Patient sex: M
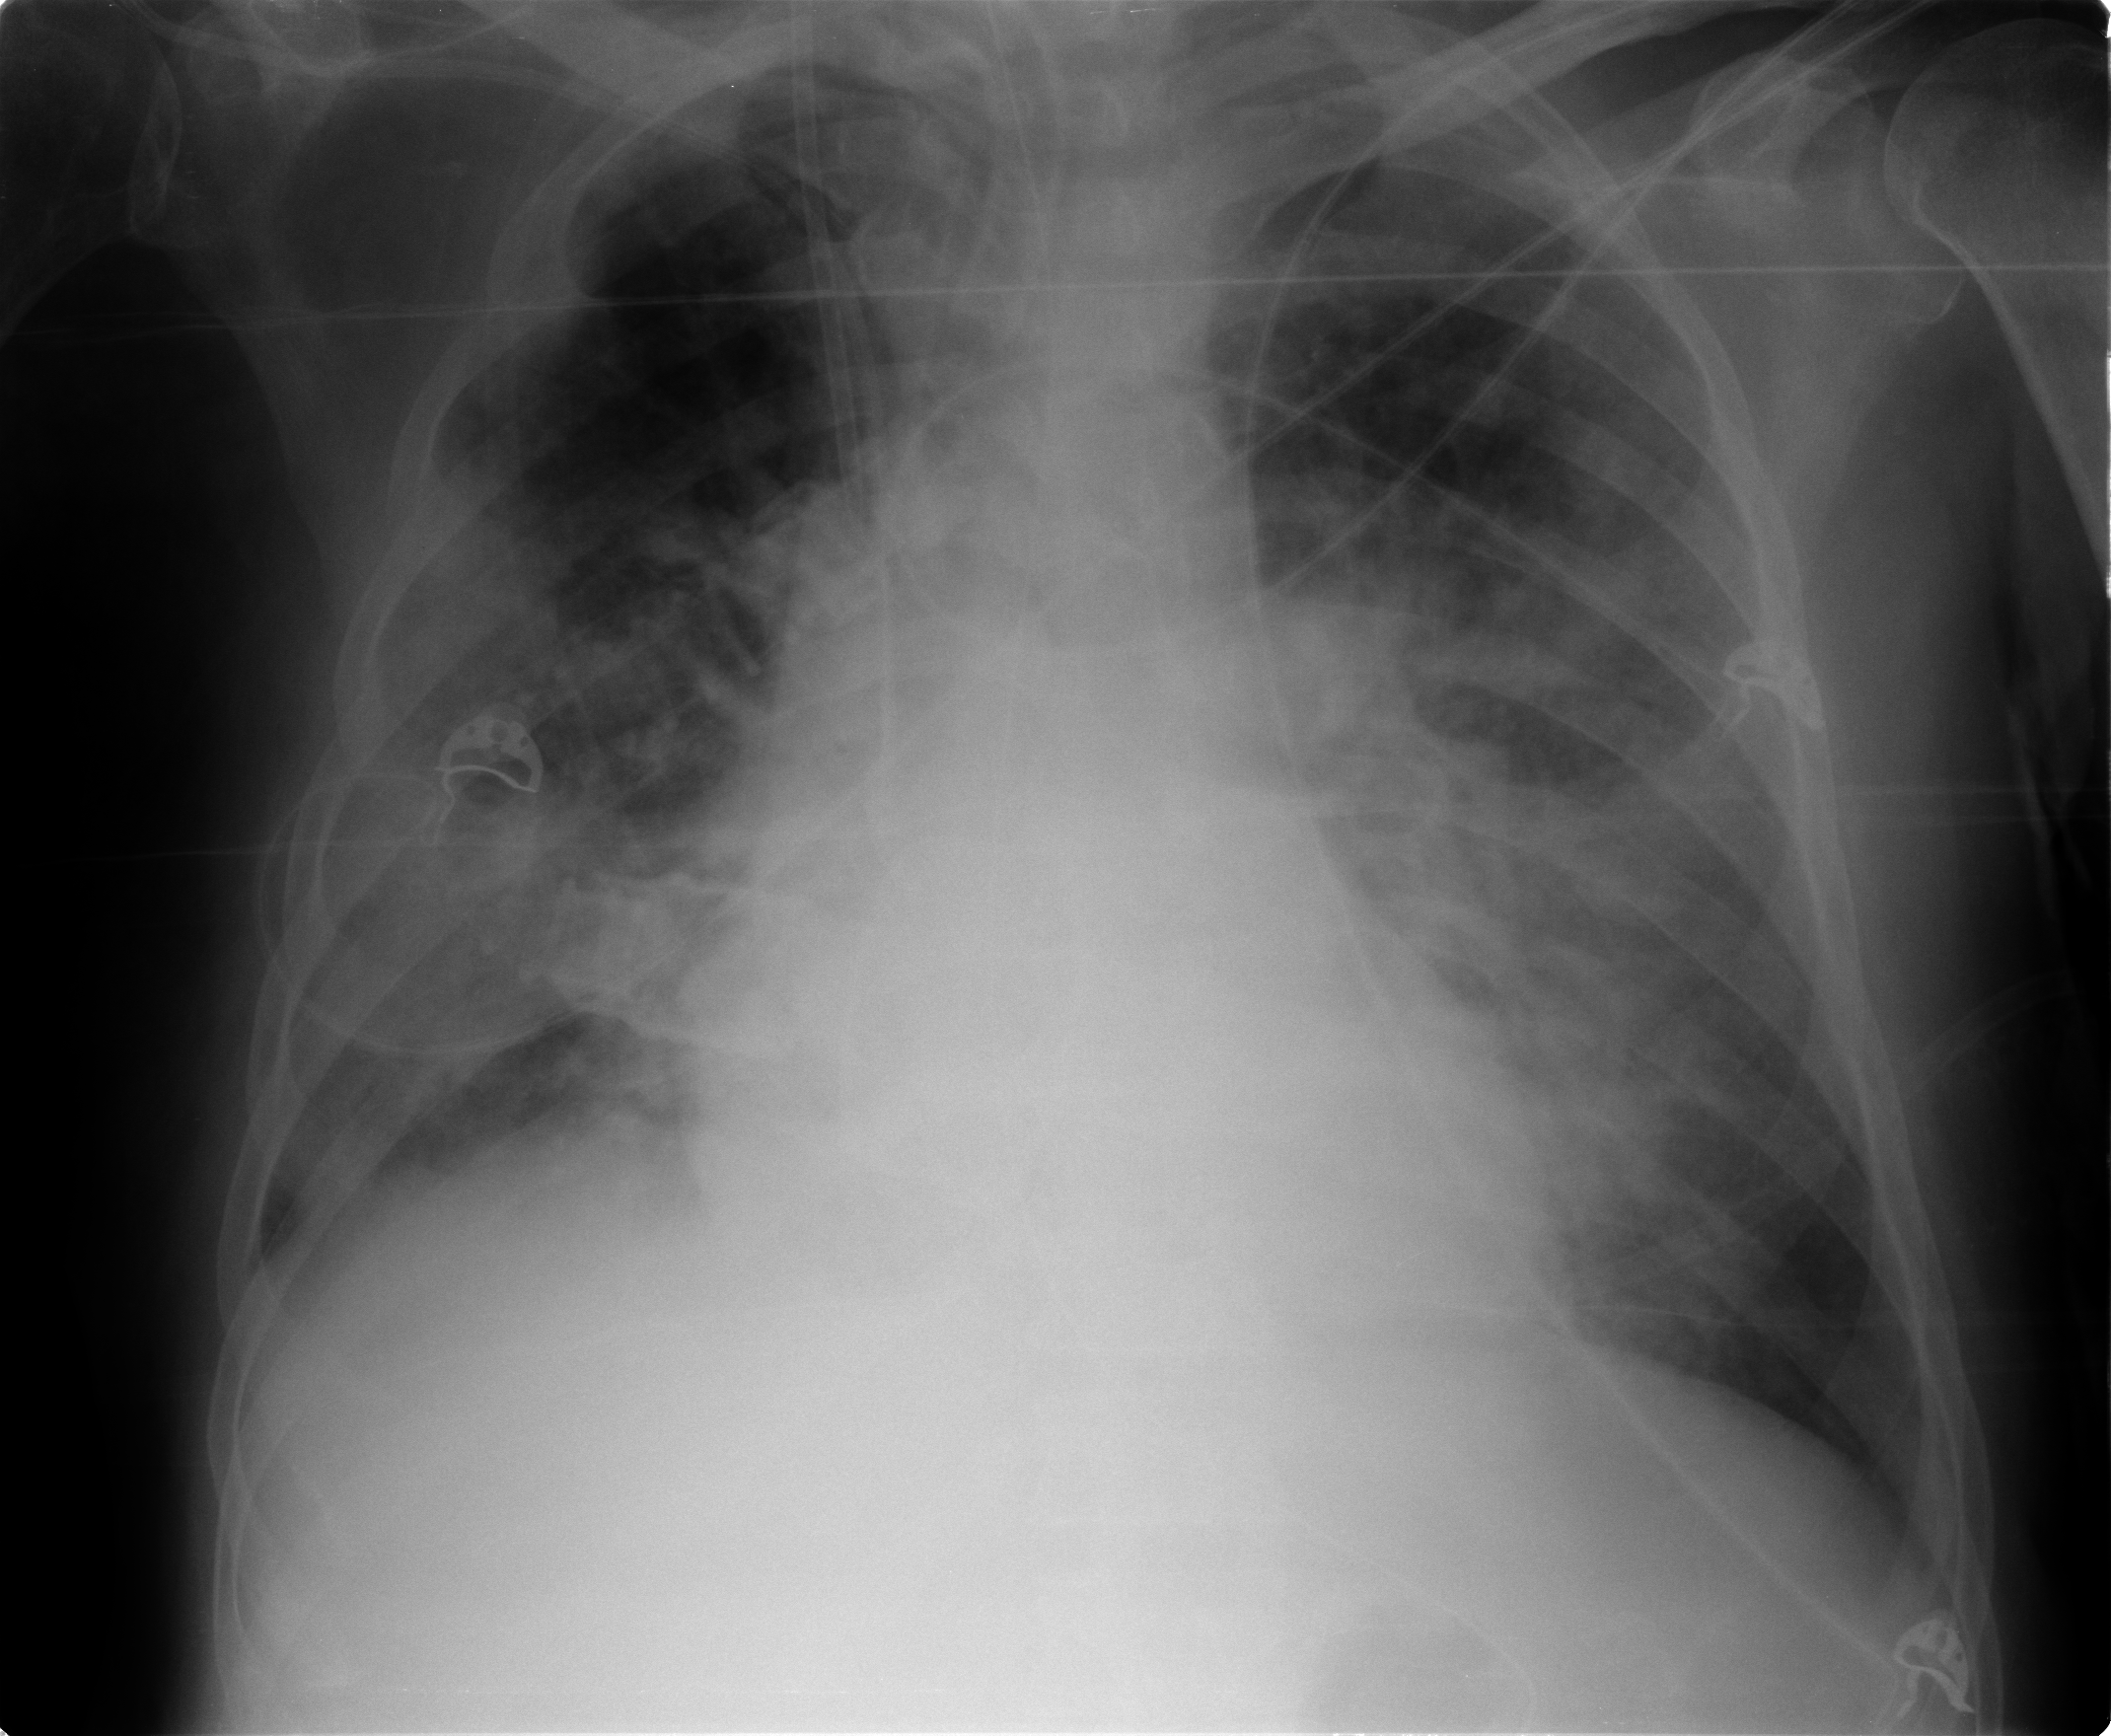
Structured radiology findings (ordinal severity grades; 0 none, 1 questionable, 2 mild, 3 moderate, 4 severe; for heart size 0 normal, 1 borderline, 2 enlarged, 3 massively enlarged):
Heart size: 0
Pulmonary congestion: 3
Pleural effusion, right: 1
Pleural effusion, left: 1
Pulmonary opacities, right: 3
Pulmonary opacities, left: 3
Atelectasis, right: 3
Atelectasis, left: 3